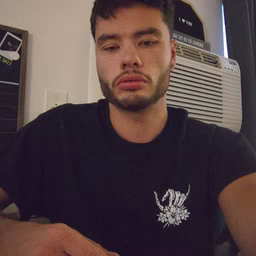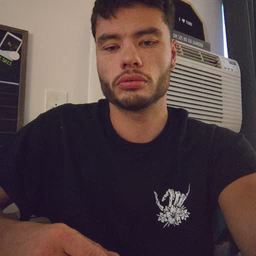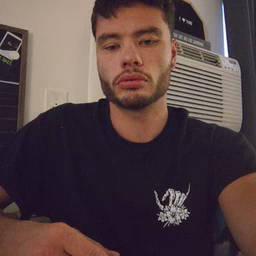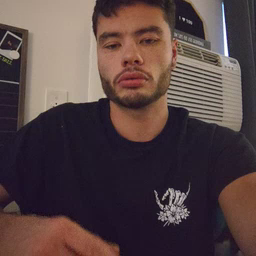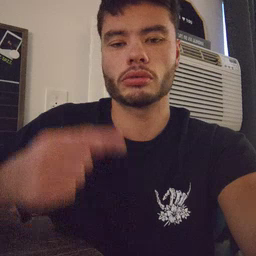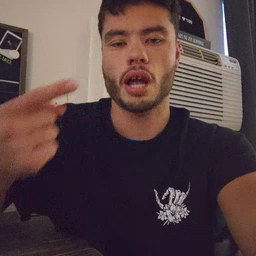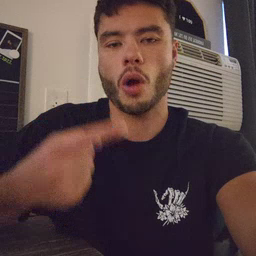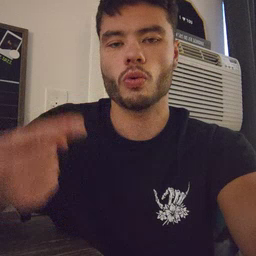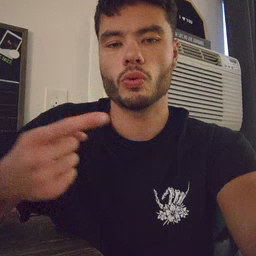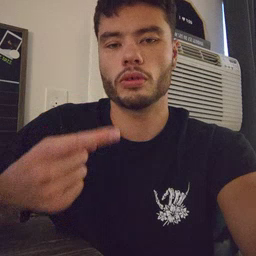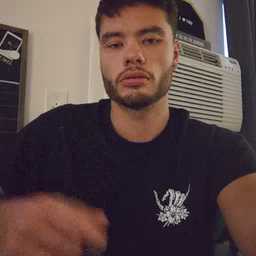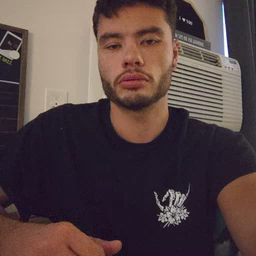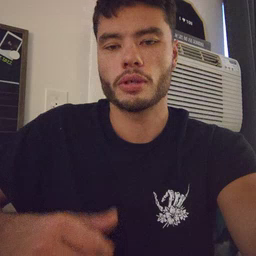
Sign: owie